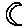
Label: moon